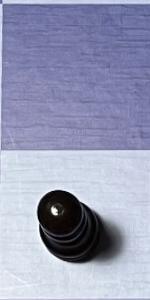
Label: Pawn_Black